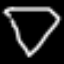
Label: diamond